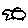
Label: fish